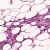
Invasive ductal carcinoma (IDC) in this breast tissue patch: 0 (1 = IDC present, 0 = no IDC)